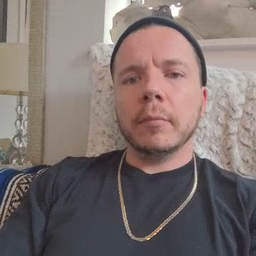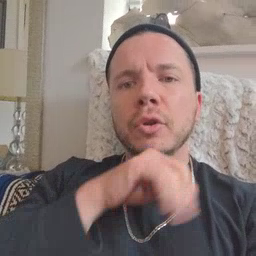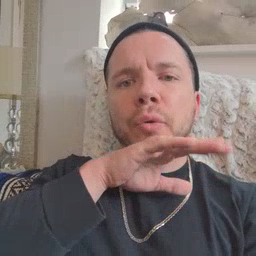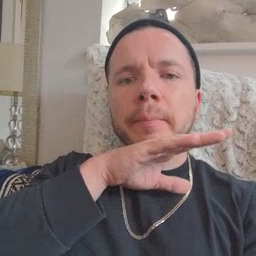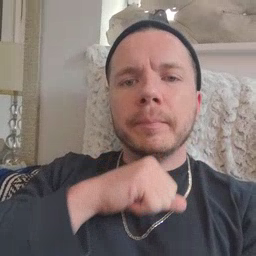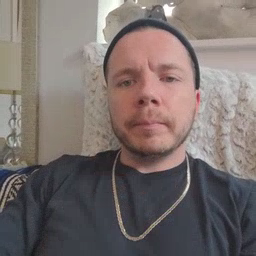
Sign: dirty